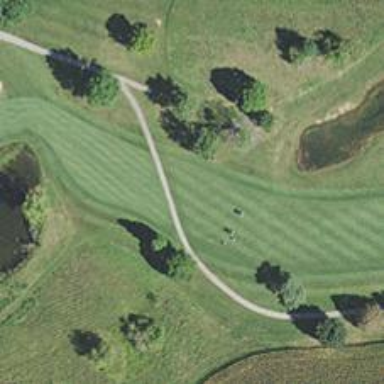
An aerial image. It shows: Golf hole.